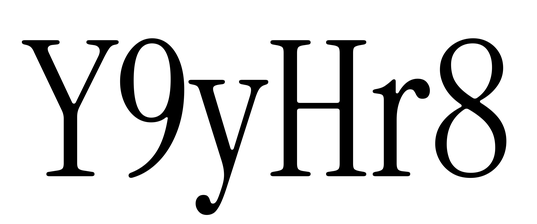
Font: InstrumentSerif-Regular